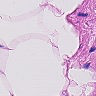
Metastatic tissue present: no